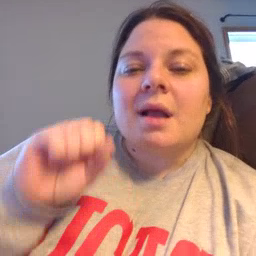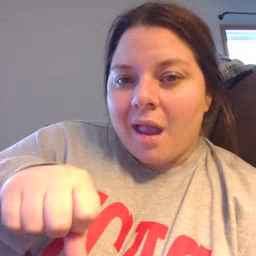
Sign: can